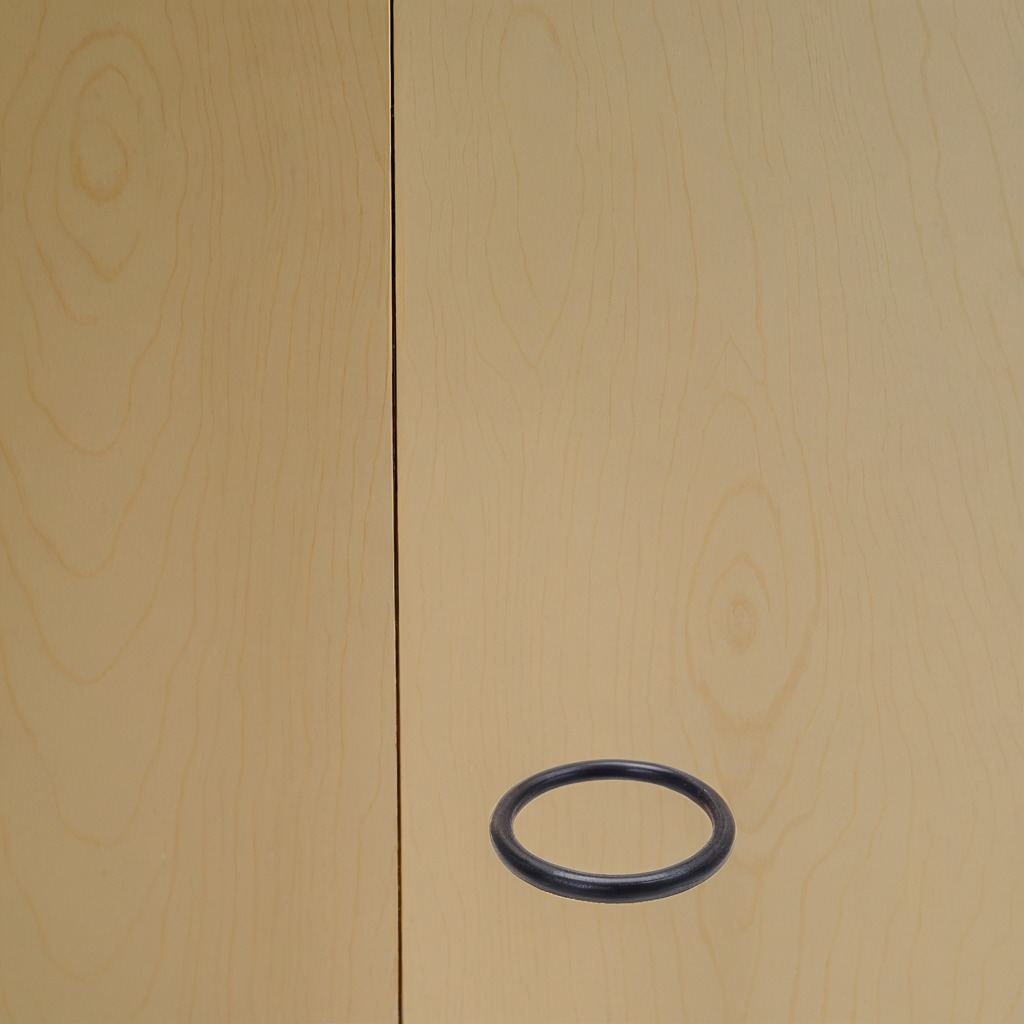
A rubber O-ring is lying on the plywood surface in a paint workshop lit by afternoon window light.